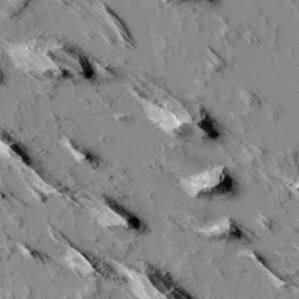
Label: non_frost